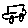
Label: car